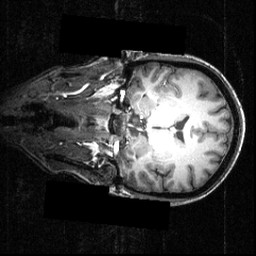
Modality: T1w
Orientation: coronal
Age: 29
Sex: female
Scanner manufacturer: siemens
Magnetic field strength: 3.951 T
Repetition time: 1.5 s
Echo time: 0.00335 s